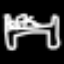
Label: bed